Question: I am making a small web app for my doctor and would like to make this image's circles clickable. When they user clicks on one it should change color. I thought I would do this with Jquery and an HTML image map but I wanted to know if anyone else had some sort of idea on how to make this happen?
Thank you!

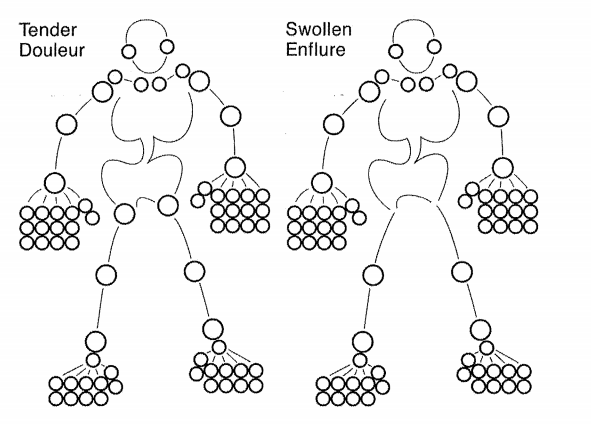
Answer: See my implementation: <URL>
You should replace background image to the same without circles. You should fill 'circles' array with coordinates (and optional radiuses) of circles. I've added only 4 circles.
HTML:
'''
<div id="container">
<img src="http://i.stack.imgur.com/cQdo2.png">
</div>
'''
CSS:
'''
#container { position: relative; }
.circle {
width: 10px;
height: 10px;
position: absolute;
border: 3px solid green;
border-radius: 100%;
}
.circle.on {
border-color: red;
}
'''
JavaScript:
'''
var circles = [
//each item contains x, y and optional size
[93, 81, 18],
[44, 173, 18],
[108, 69],
[134, 77]
];
$(circles).each(function() {
console.log("ok");
var obj = $("<div/>");
obj.addClass("circle");
obj.css("left", this[0]);
obj.css("top", this[1]);
if (this[2]) {
obj.width(this[2]);
obj.height(this[2]);
}
$("#container").append(obj);
});
$(document).on("click", ".circle", function(e) {
$(e.target).toggleClass("on");
});
'''